Question: I recently moved my project by a simple cut/paste to a parent folder. Now, all my files are red but the project still works fine.
See red files here

I have attempted to invalidate caches/restart and rebuild the project. What is this red color indicating and how do I fix this?
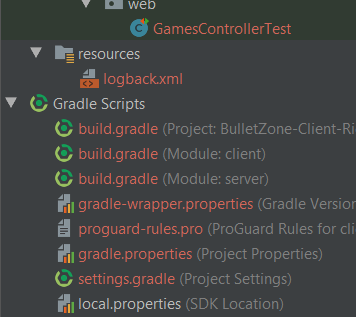
Answer: The color red on files does not represent any error. It simply indicates that your files are not added to the version control(i.e. git/bitbucket etc.). The color will get change when you update files to the version control.